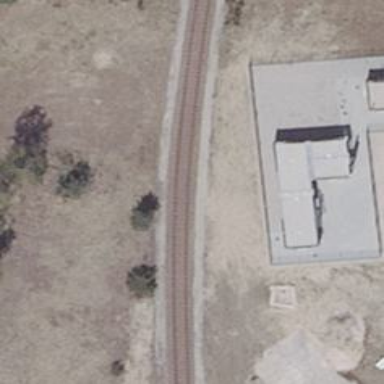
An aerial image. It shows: Railway switch.